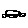
Label: car